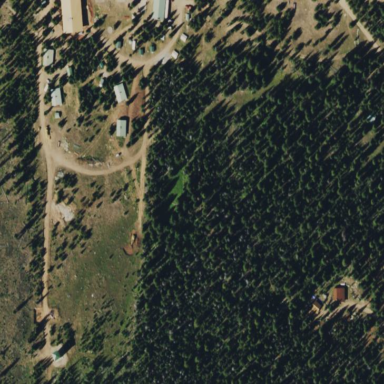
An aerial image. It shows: Summer camp located in leisure land.